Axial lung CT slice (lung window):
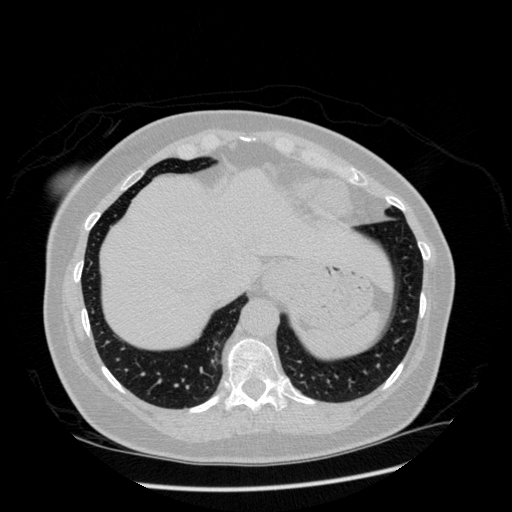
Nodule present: no